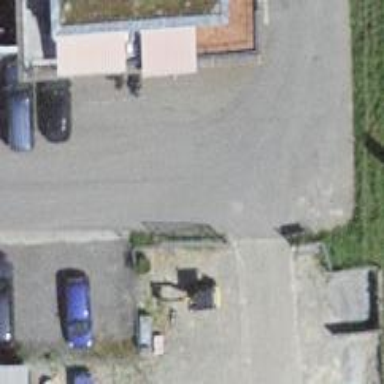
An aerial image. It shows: Swing gate barrier.